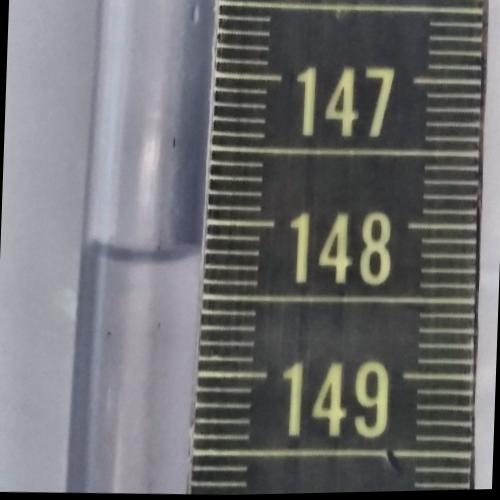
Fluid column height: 148.2 cm